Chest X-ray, PA view. Patient: 50 years old, sex F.
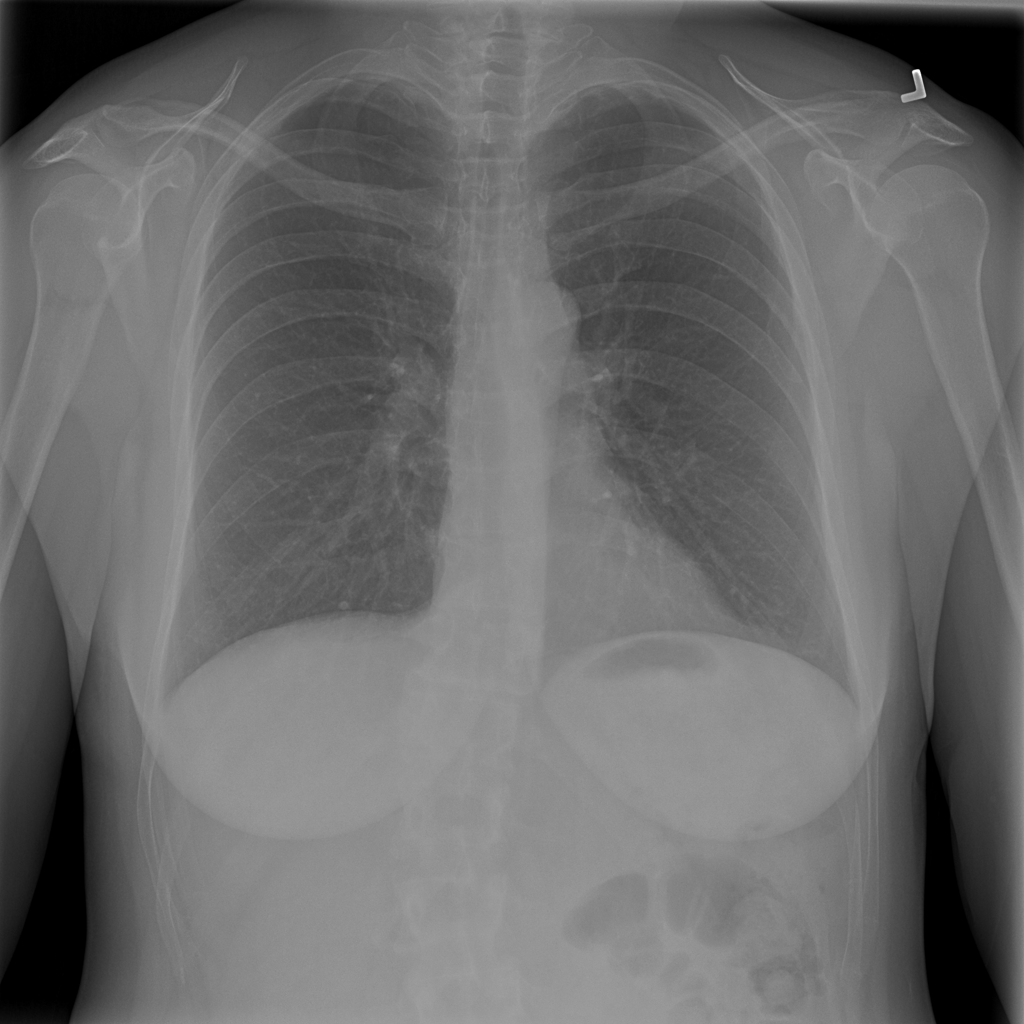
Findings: No Finding